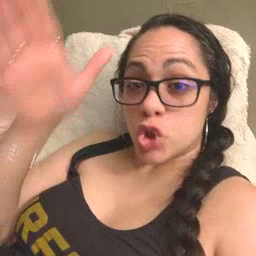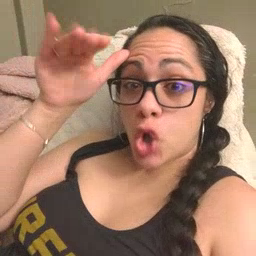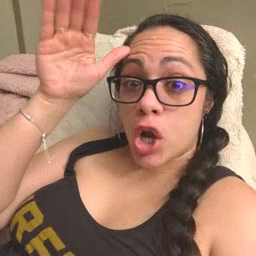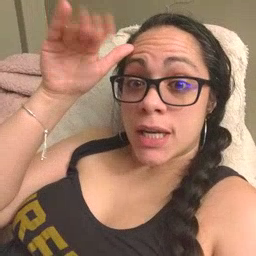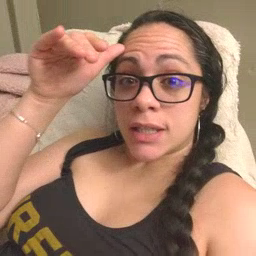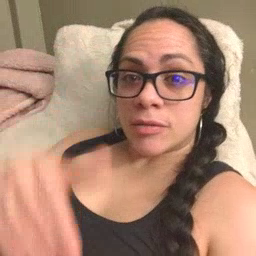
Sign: donkey